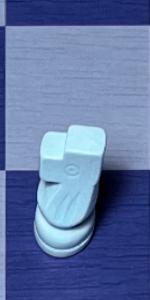
Label: Knight_White